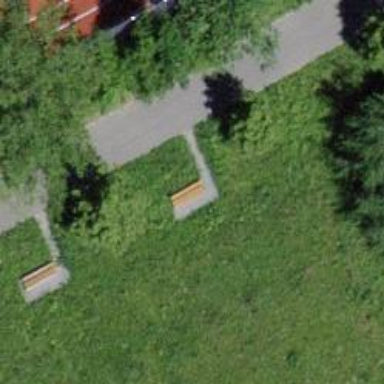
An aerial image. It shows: Bench for seating.